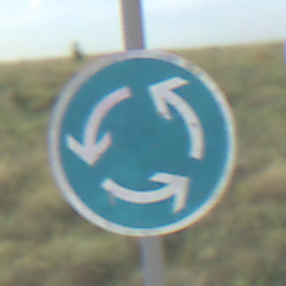
Verkehrszeichen: Kreisverkehr
Umgebung: Outdoor, Nature
Tageszeit: Night
Wetter: Clear
Licht: Natural
Jahreszeit: NotSpecified
Kontrast: HighContrast